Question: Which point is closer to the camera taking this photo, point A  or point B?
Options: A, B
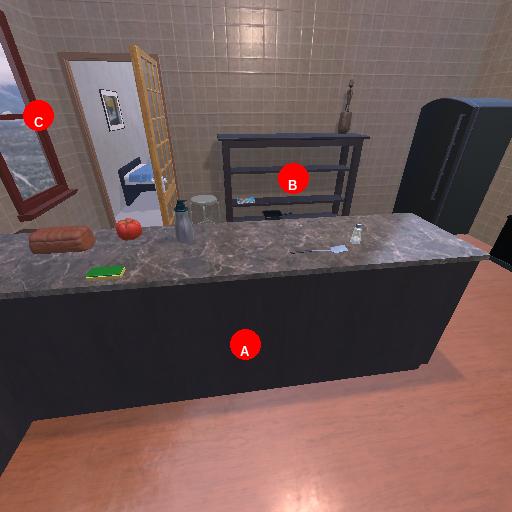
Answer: A